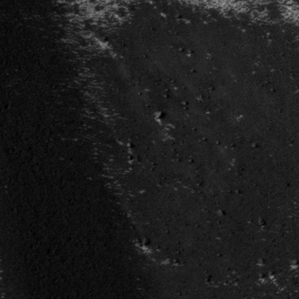
Label: frost